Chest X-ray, PA view. Patient: 34 years old, sex M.
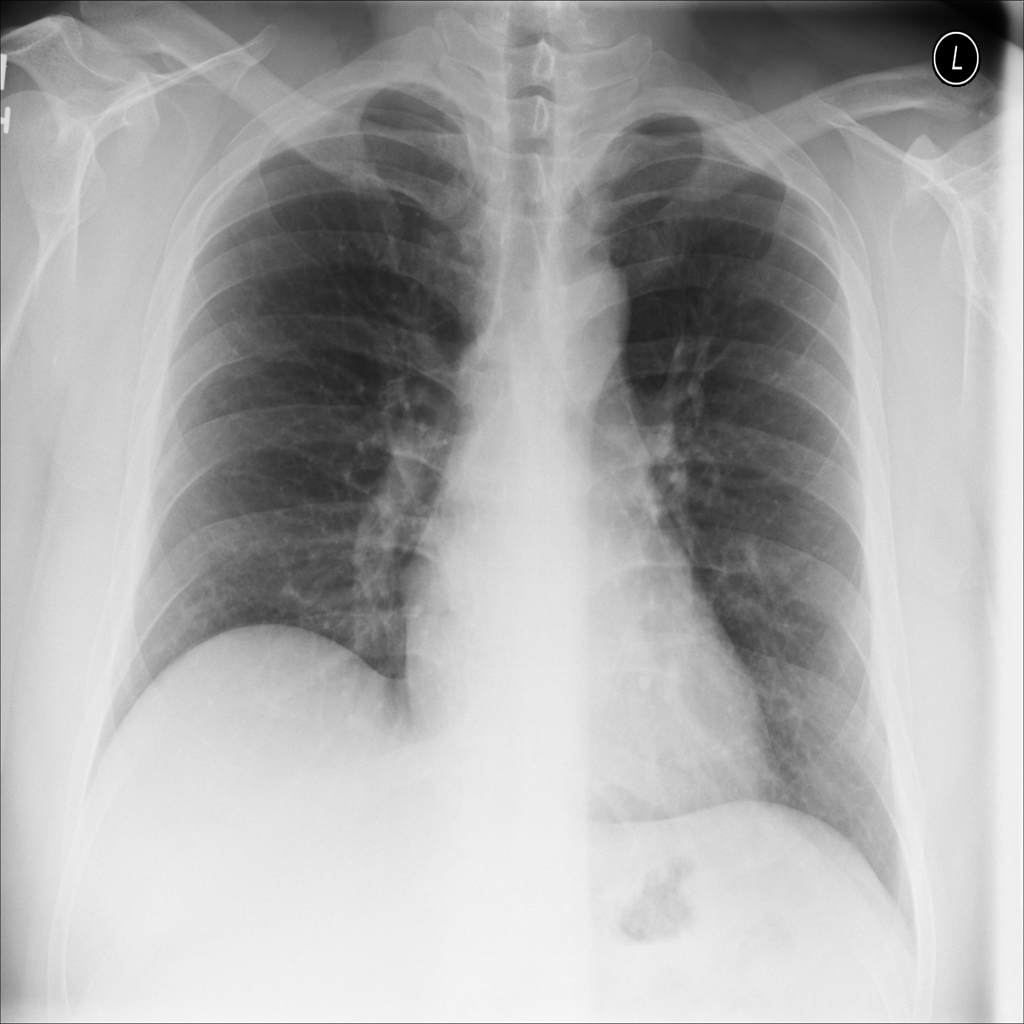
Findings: No Finding